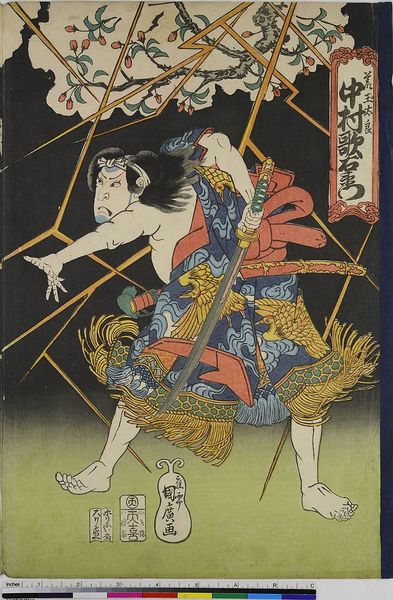
Titel: Der Schauspieler Nakamura Utaemon III als Zendama Taro
Künstler: Takigawa Kunihiro
Standort: Hamburg
Institution: Museum für Kunst und Gewerbe Hamburg
Schlagwörter: theater, holzschnitt, druckgraphik, druckgrafik, schwert, zeit, schauspieler, farbholzschnitt, schauspielerin, kabuki, edo, reproduktionen, druckerzeugnisse, theateraufführung, ukiyo